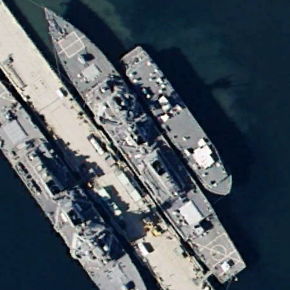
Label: destroyer